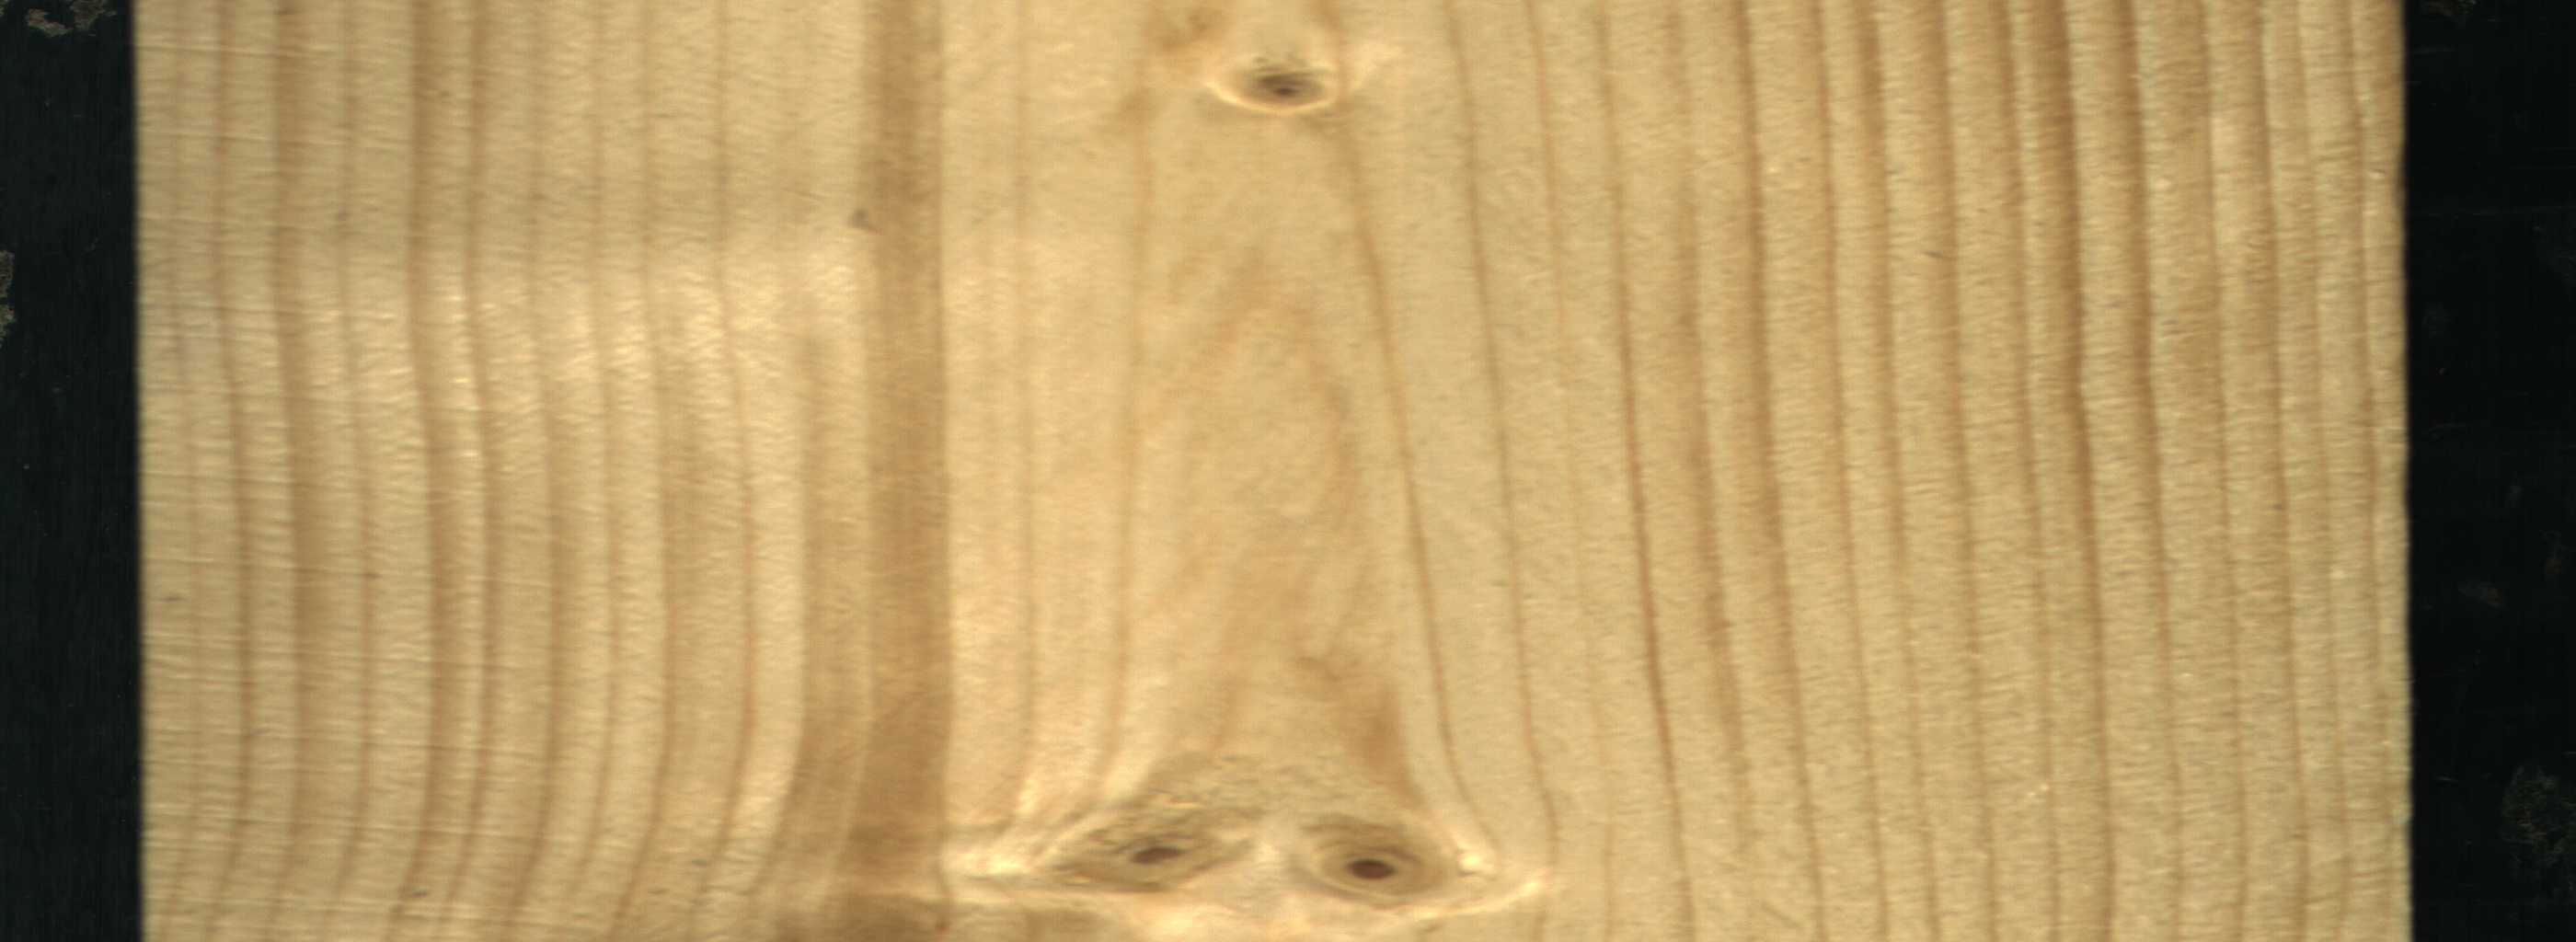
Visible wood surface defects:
Live_Knot
Live_Knot
Live_Knot